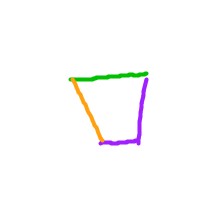
Shape: trapezoid